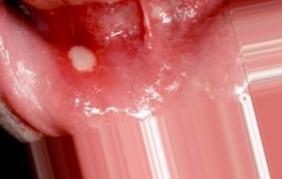
Condition: Mouth Ulcer